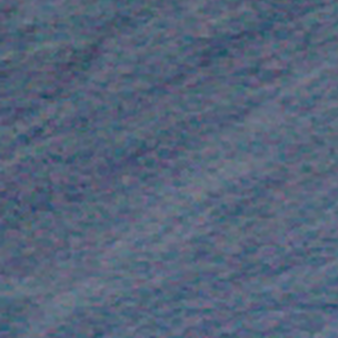
Label: other